Interaction volume radius: 5 \u00c5
Interaction volume height: 15 \u00c5
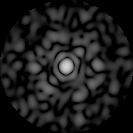
Disorder parameter: 0.772